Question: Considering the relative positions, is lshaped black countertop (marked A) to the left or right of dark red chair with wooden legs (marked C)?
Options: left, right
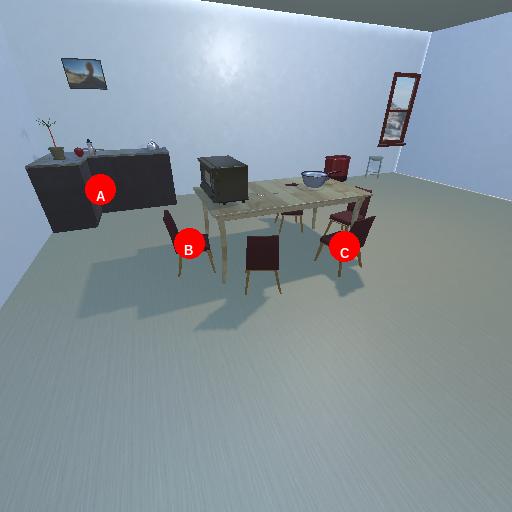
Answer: left